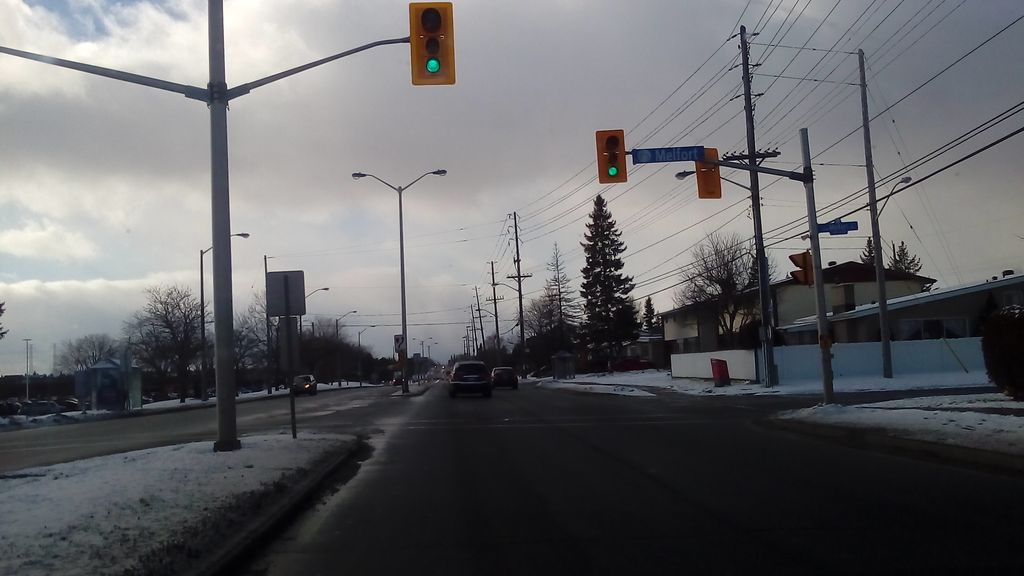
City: ottawa-gatineau